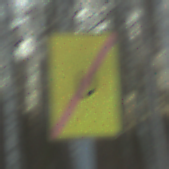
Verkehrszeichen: EndeUmleitung
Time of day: SunriseSunset
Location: Outdoor (Nature)
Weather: Clear
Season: Winter
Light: Natural